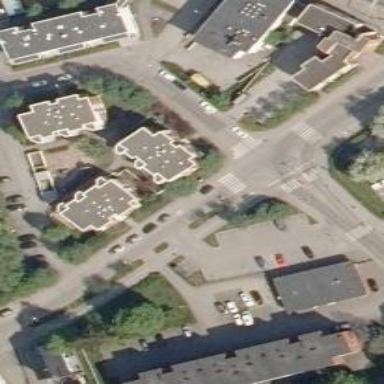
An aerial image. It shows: Uncontrolled road crossing.